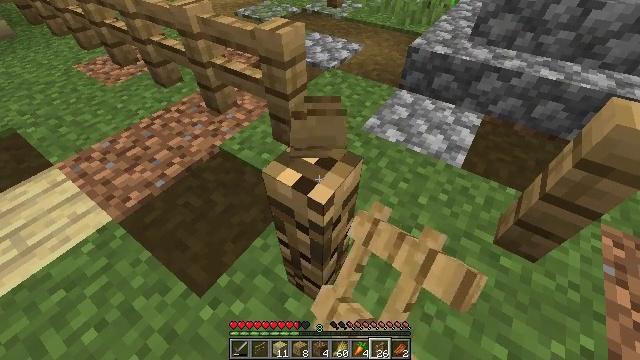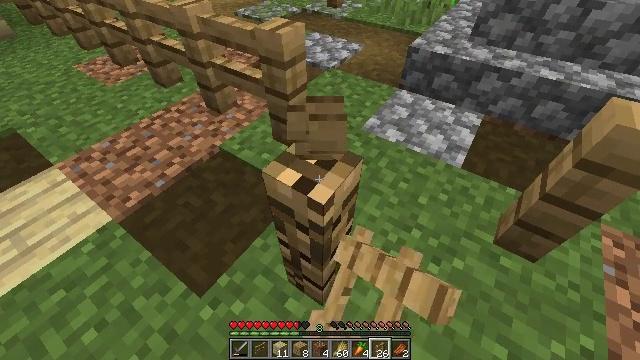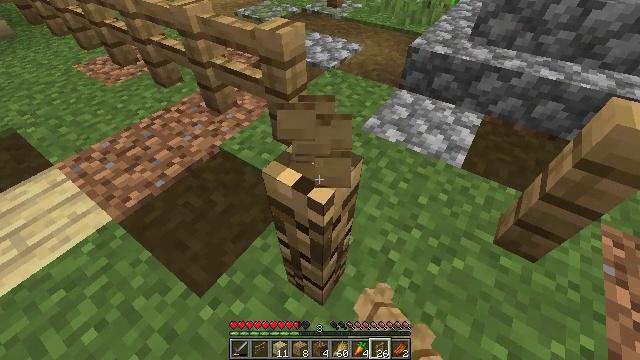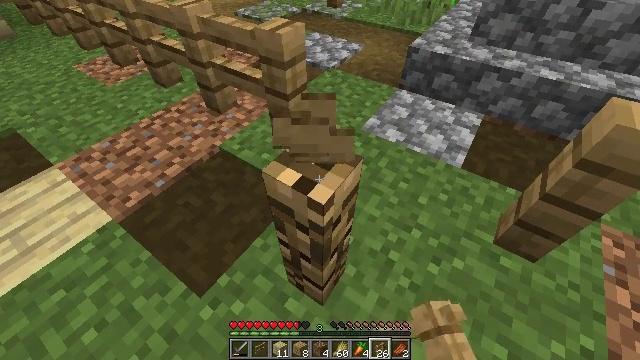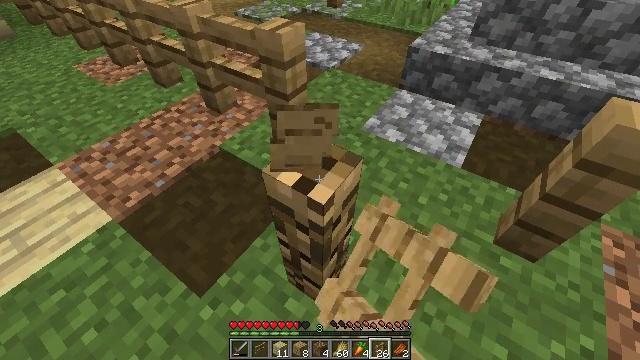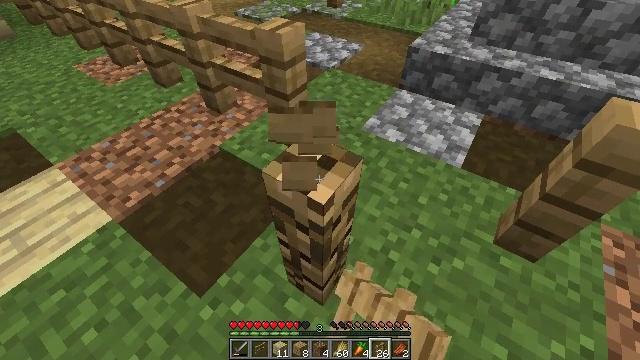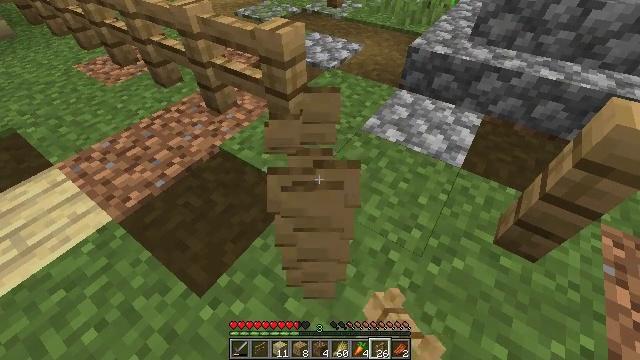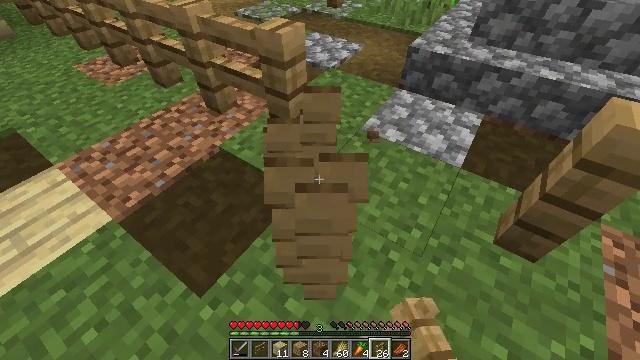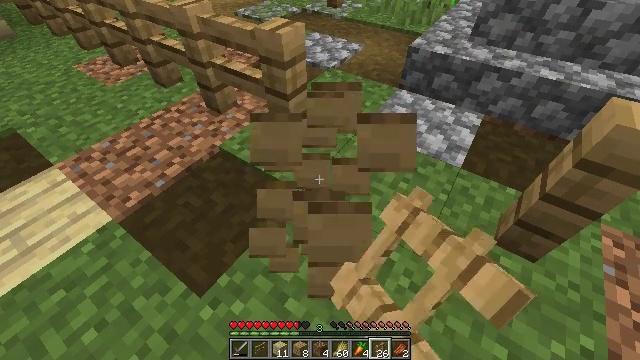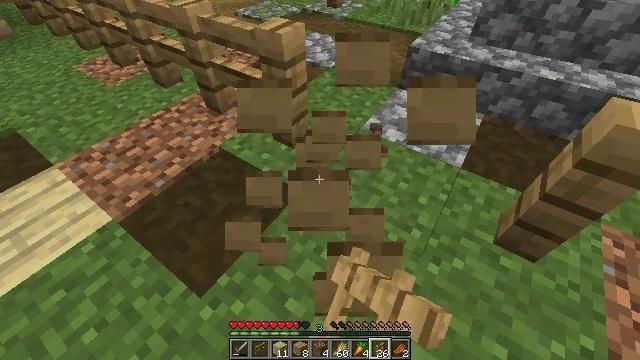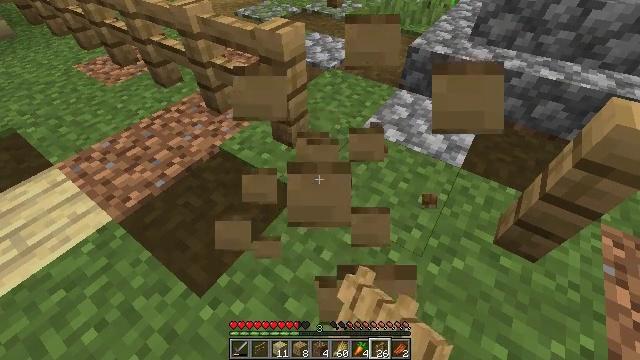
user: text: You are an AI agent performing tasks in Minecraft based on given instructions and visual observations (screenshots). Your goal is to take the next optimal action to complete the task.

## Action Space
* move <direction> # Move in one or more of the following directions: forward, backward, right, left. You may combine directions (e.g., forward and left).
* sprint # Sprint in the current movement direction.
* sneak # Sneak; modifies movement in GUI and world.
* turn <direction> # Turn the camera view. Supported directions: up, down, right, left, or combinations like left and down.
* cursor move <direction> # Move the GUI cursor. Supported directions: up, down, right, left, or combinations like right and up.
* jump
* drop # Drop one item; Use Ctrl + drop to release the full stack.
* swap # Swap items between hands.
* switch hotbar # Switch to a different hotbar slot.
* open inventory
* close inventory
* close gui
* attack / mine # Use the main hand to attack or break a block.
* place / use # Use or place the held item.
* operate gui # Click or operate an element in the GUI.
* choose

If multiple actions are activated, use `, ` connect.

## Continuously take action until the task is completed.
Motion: motion action
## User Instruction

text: Remove the oak fence from its place.
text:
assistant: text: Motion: attack / mine
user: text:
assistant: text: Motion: attack / mine
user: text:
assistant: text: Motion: attack / mine
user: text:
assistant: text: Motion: attack / mine
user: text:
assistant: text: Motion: attack / mine
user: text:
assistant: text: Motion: attack / mine
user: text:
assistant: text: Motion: attack / mine
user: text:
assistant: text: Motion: attack / mine
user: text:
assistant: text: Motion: attack / mine
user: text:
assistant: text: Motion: attack / mine
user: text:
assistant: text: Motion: attack / mine